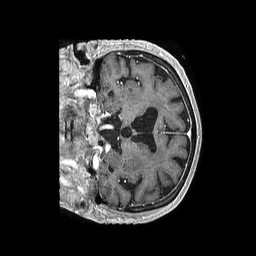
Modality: T1w
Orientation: coronal
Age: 87
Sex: female
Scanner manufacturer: philips
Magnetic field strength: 1.5 T
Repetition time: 0.007958 s
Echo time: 0.003717 s